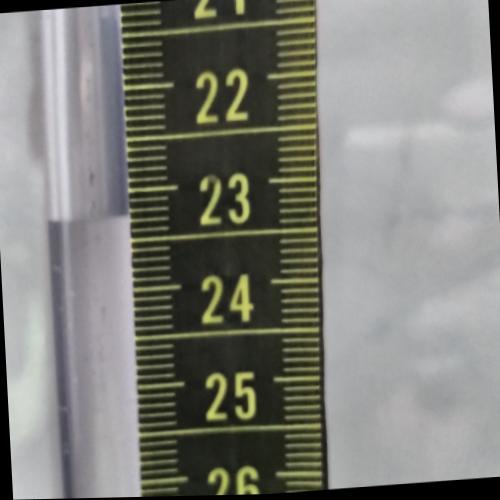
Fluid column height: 23.2 cm